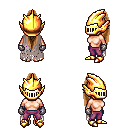
a pixel art fantasy rpg character, female body template, human, light skin, gray tattered cape, magenta pants, brown extra-long topknot hairstyle, gold helm, metal gloves, gold boots, four views (front, back, left, right), 2x2 character sprite sheet, small pixel art, hard edges, no anti-aliasing